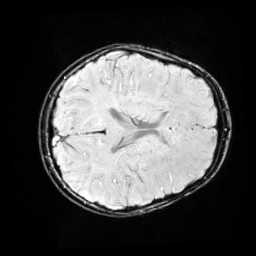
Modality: SWI
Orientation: axial
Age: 11
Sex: female
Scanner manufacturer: siemens
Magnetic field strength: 3 T
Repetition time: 0.027 s
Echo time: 0.02 s